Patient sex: F
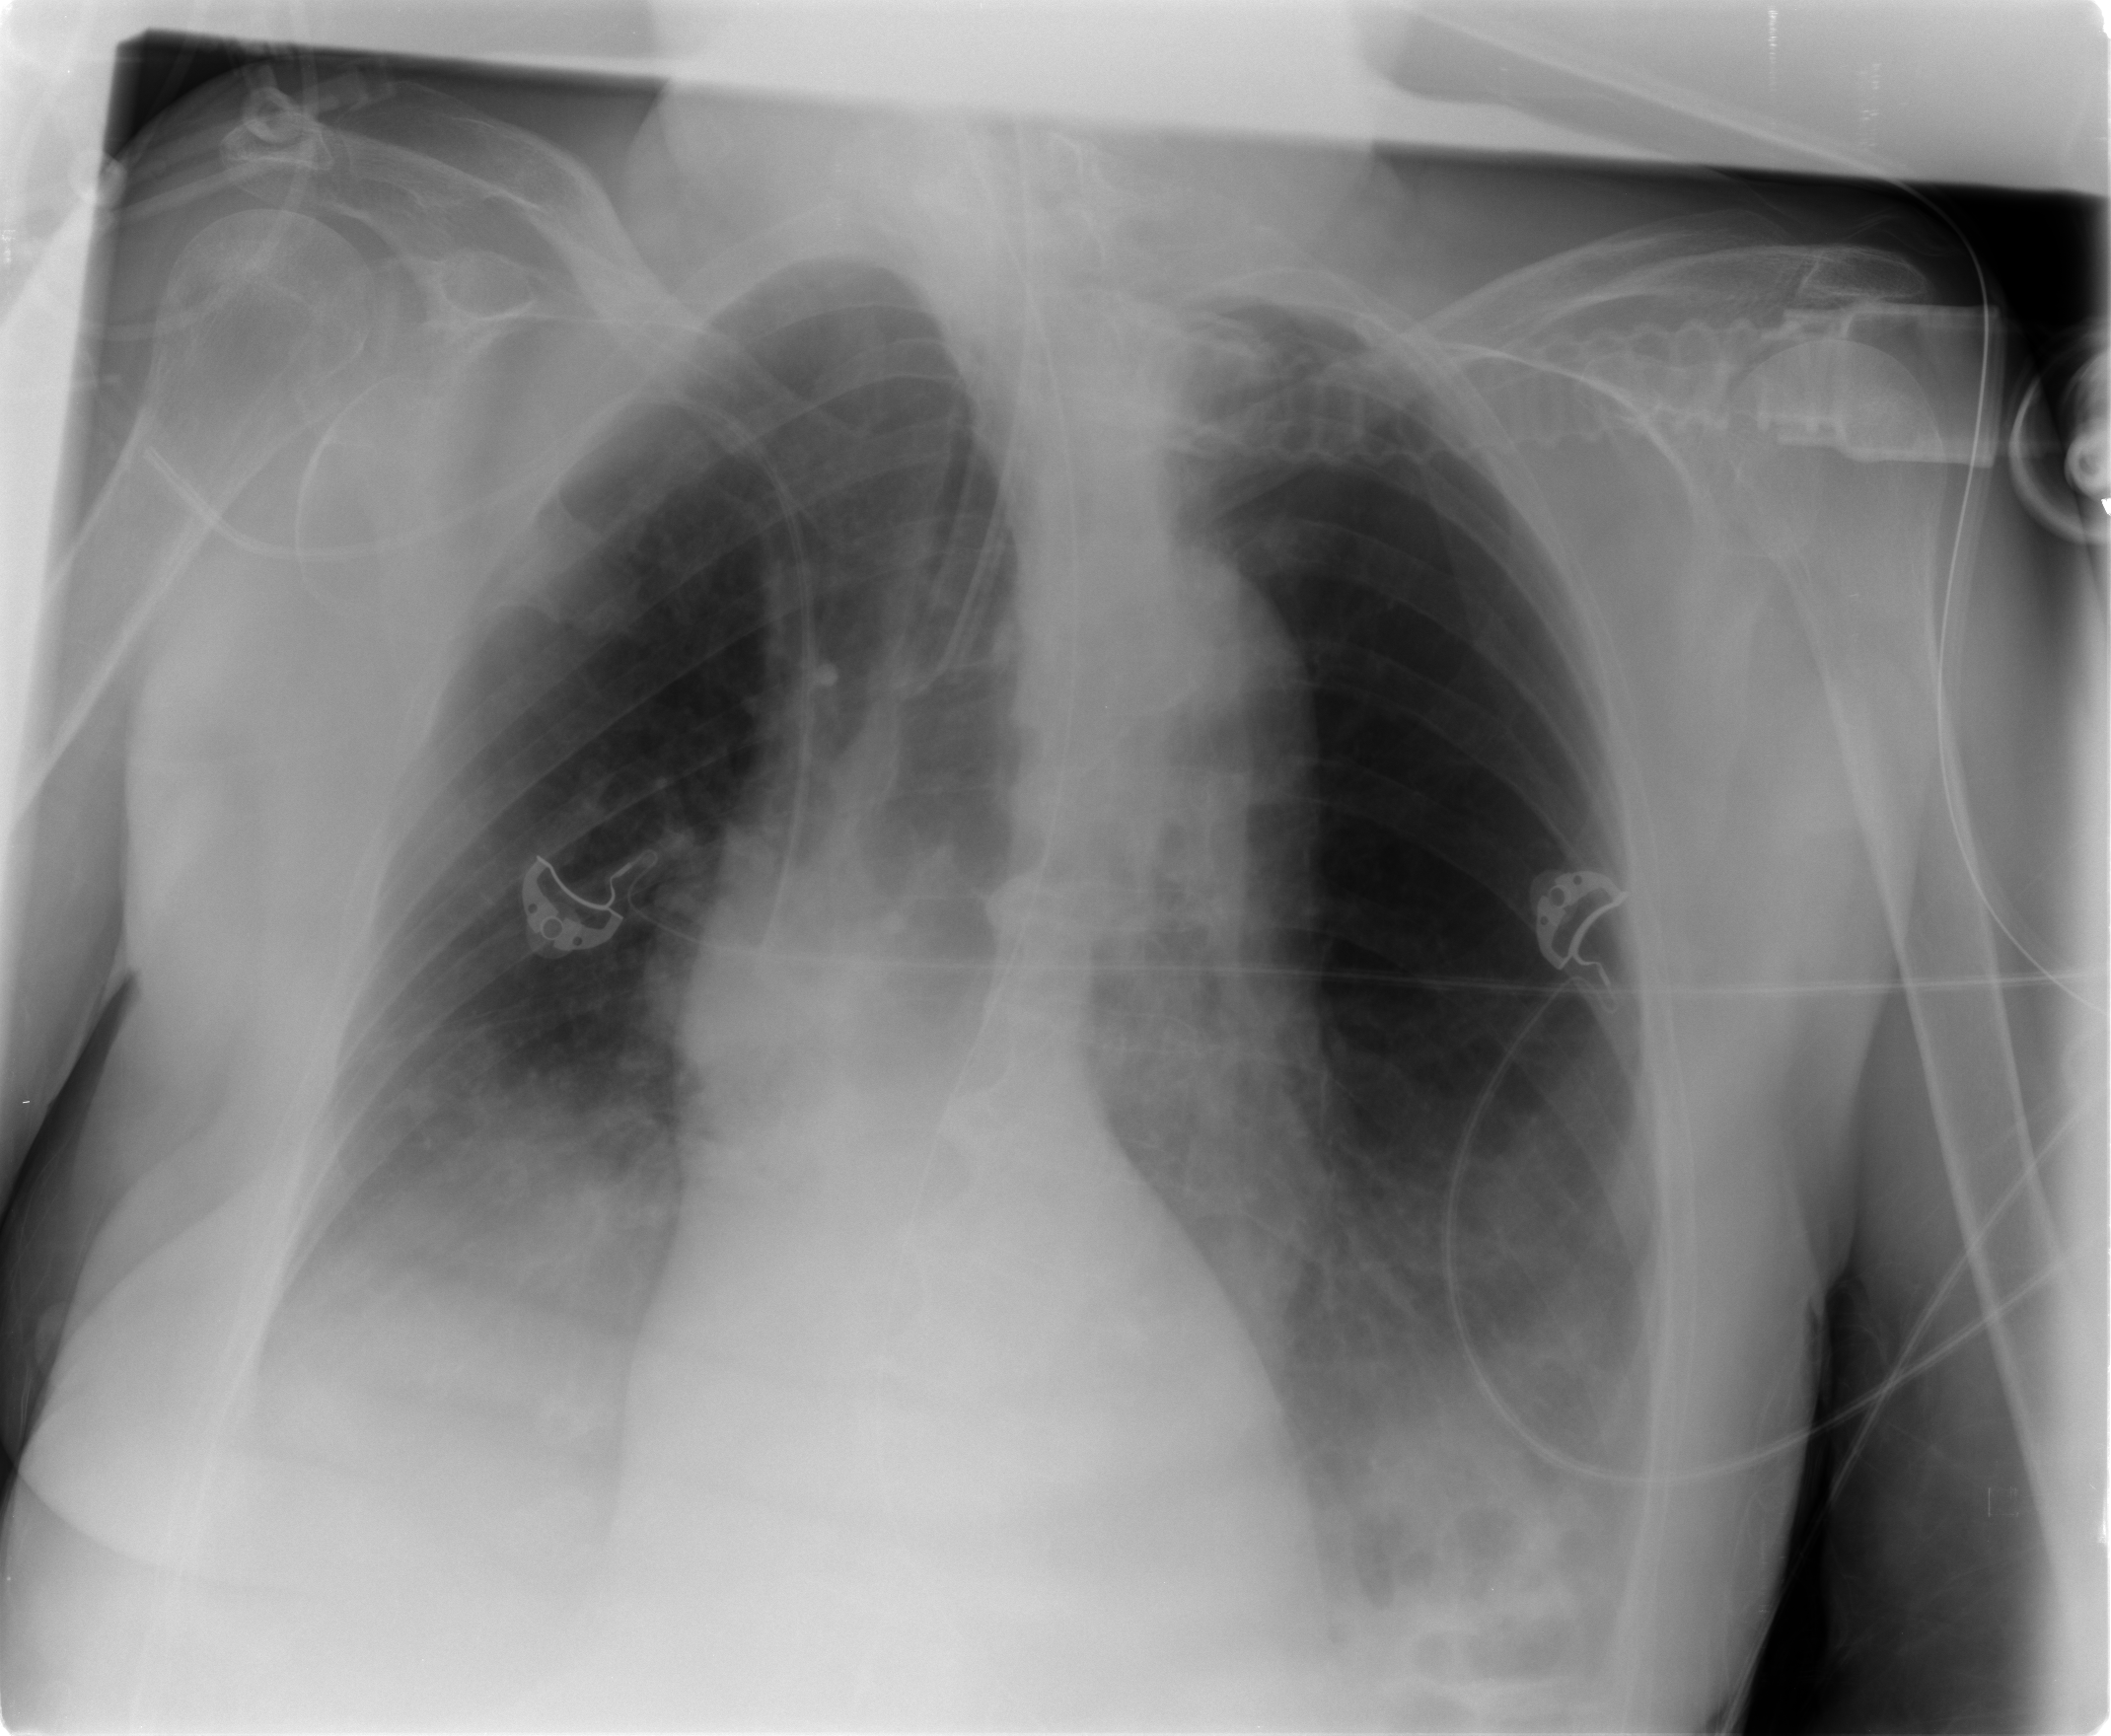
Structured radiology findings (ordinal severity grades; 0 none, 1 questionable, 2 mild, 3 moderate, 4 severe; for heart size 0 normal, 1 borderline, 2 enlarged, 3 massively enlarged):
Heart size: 0
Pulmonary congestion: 1
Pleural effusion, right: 2
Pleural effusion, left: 2
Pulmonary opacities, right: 0
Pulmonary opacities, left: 0
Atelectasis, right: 2
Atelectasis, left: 2